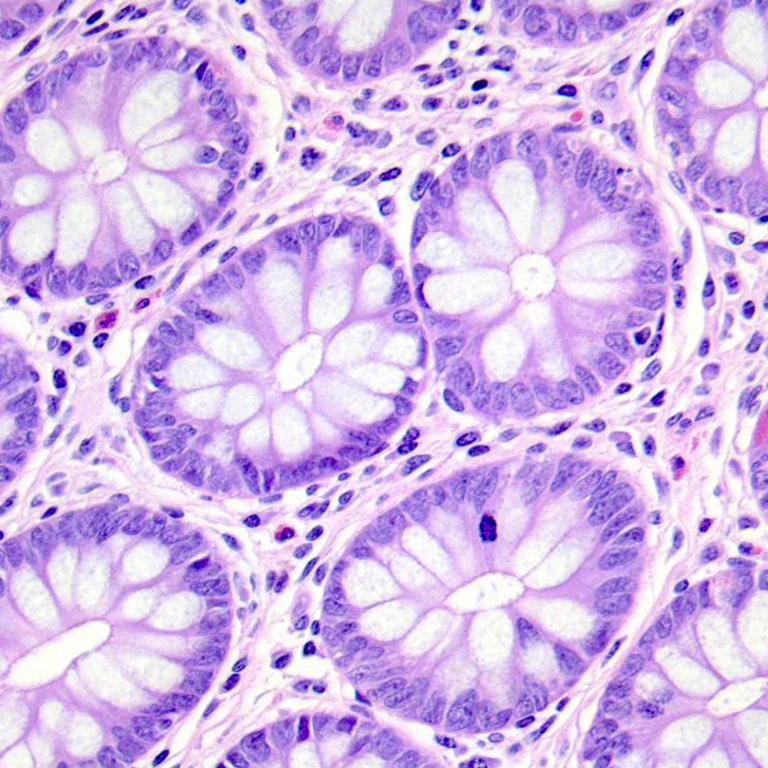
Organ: colon
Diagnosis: benign